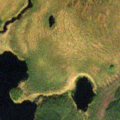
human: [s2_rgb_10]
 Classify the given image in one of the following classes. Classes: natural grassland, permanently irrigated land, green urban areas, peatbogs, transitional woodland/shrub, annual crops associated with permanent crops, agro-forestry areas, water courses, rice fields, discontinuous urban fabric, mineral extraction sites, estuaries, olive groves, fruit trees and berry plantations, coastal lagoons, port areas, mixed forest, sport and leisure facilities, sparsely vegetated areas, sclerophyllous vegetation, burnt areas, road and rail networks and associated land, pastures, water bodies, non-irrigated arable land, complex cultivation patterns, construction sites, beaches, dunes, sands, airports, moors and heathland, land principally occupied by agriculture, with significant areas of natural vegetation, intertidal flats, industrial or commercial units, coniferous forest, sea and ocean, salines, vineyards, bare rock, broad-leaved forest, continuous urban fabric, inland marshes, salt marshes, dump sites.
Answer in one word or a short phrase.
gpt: coniferous forest, peatbogs, water bodies